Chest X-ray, AP view. Patient: 20 years old, sex F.
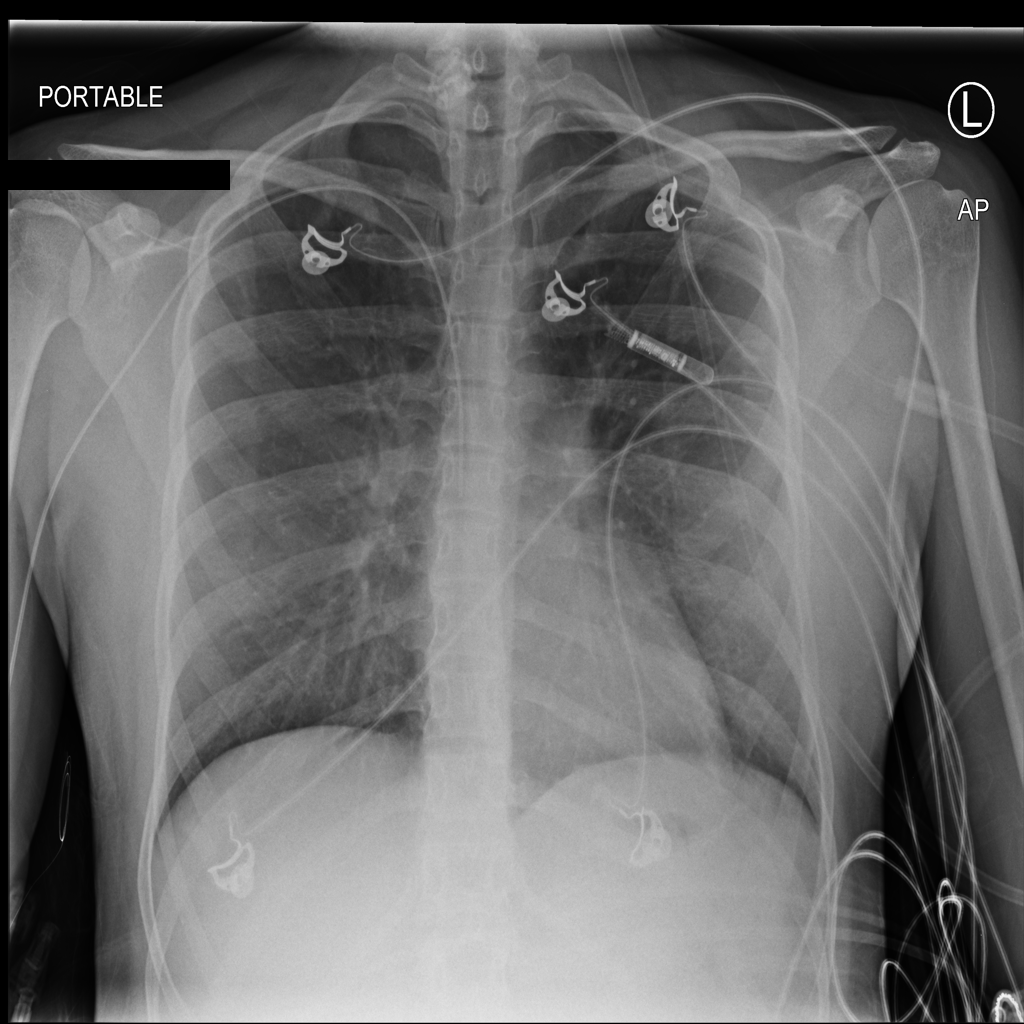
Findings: No Finding